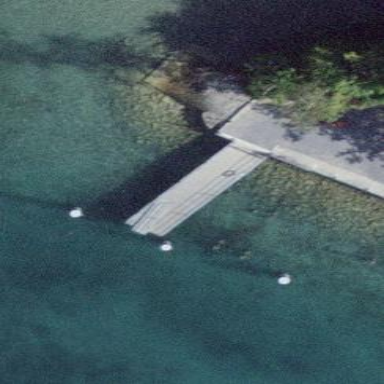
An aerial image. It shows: Concrete platform at ferry terminal. The terminal is pier structure where ferries operate.